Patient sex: M
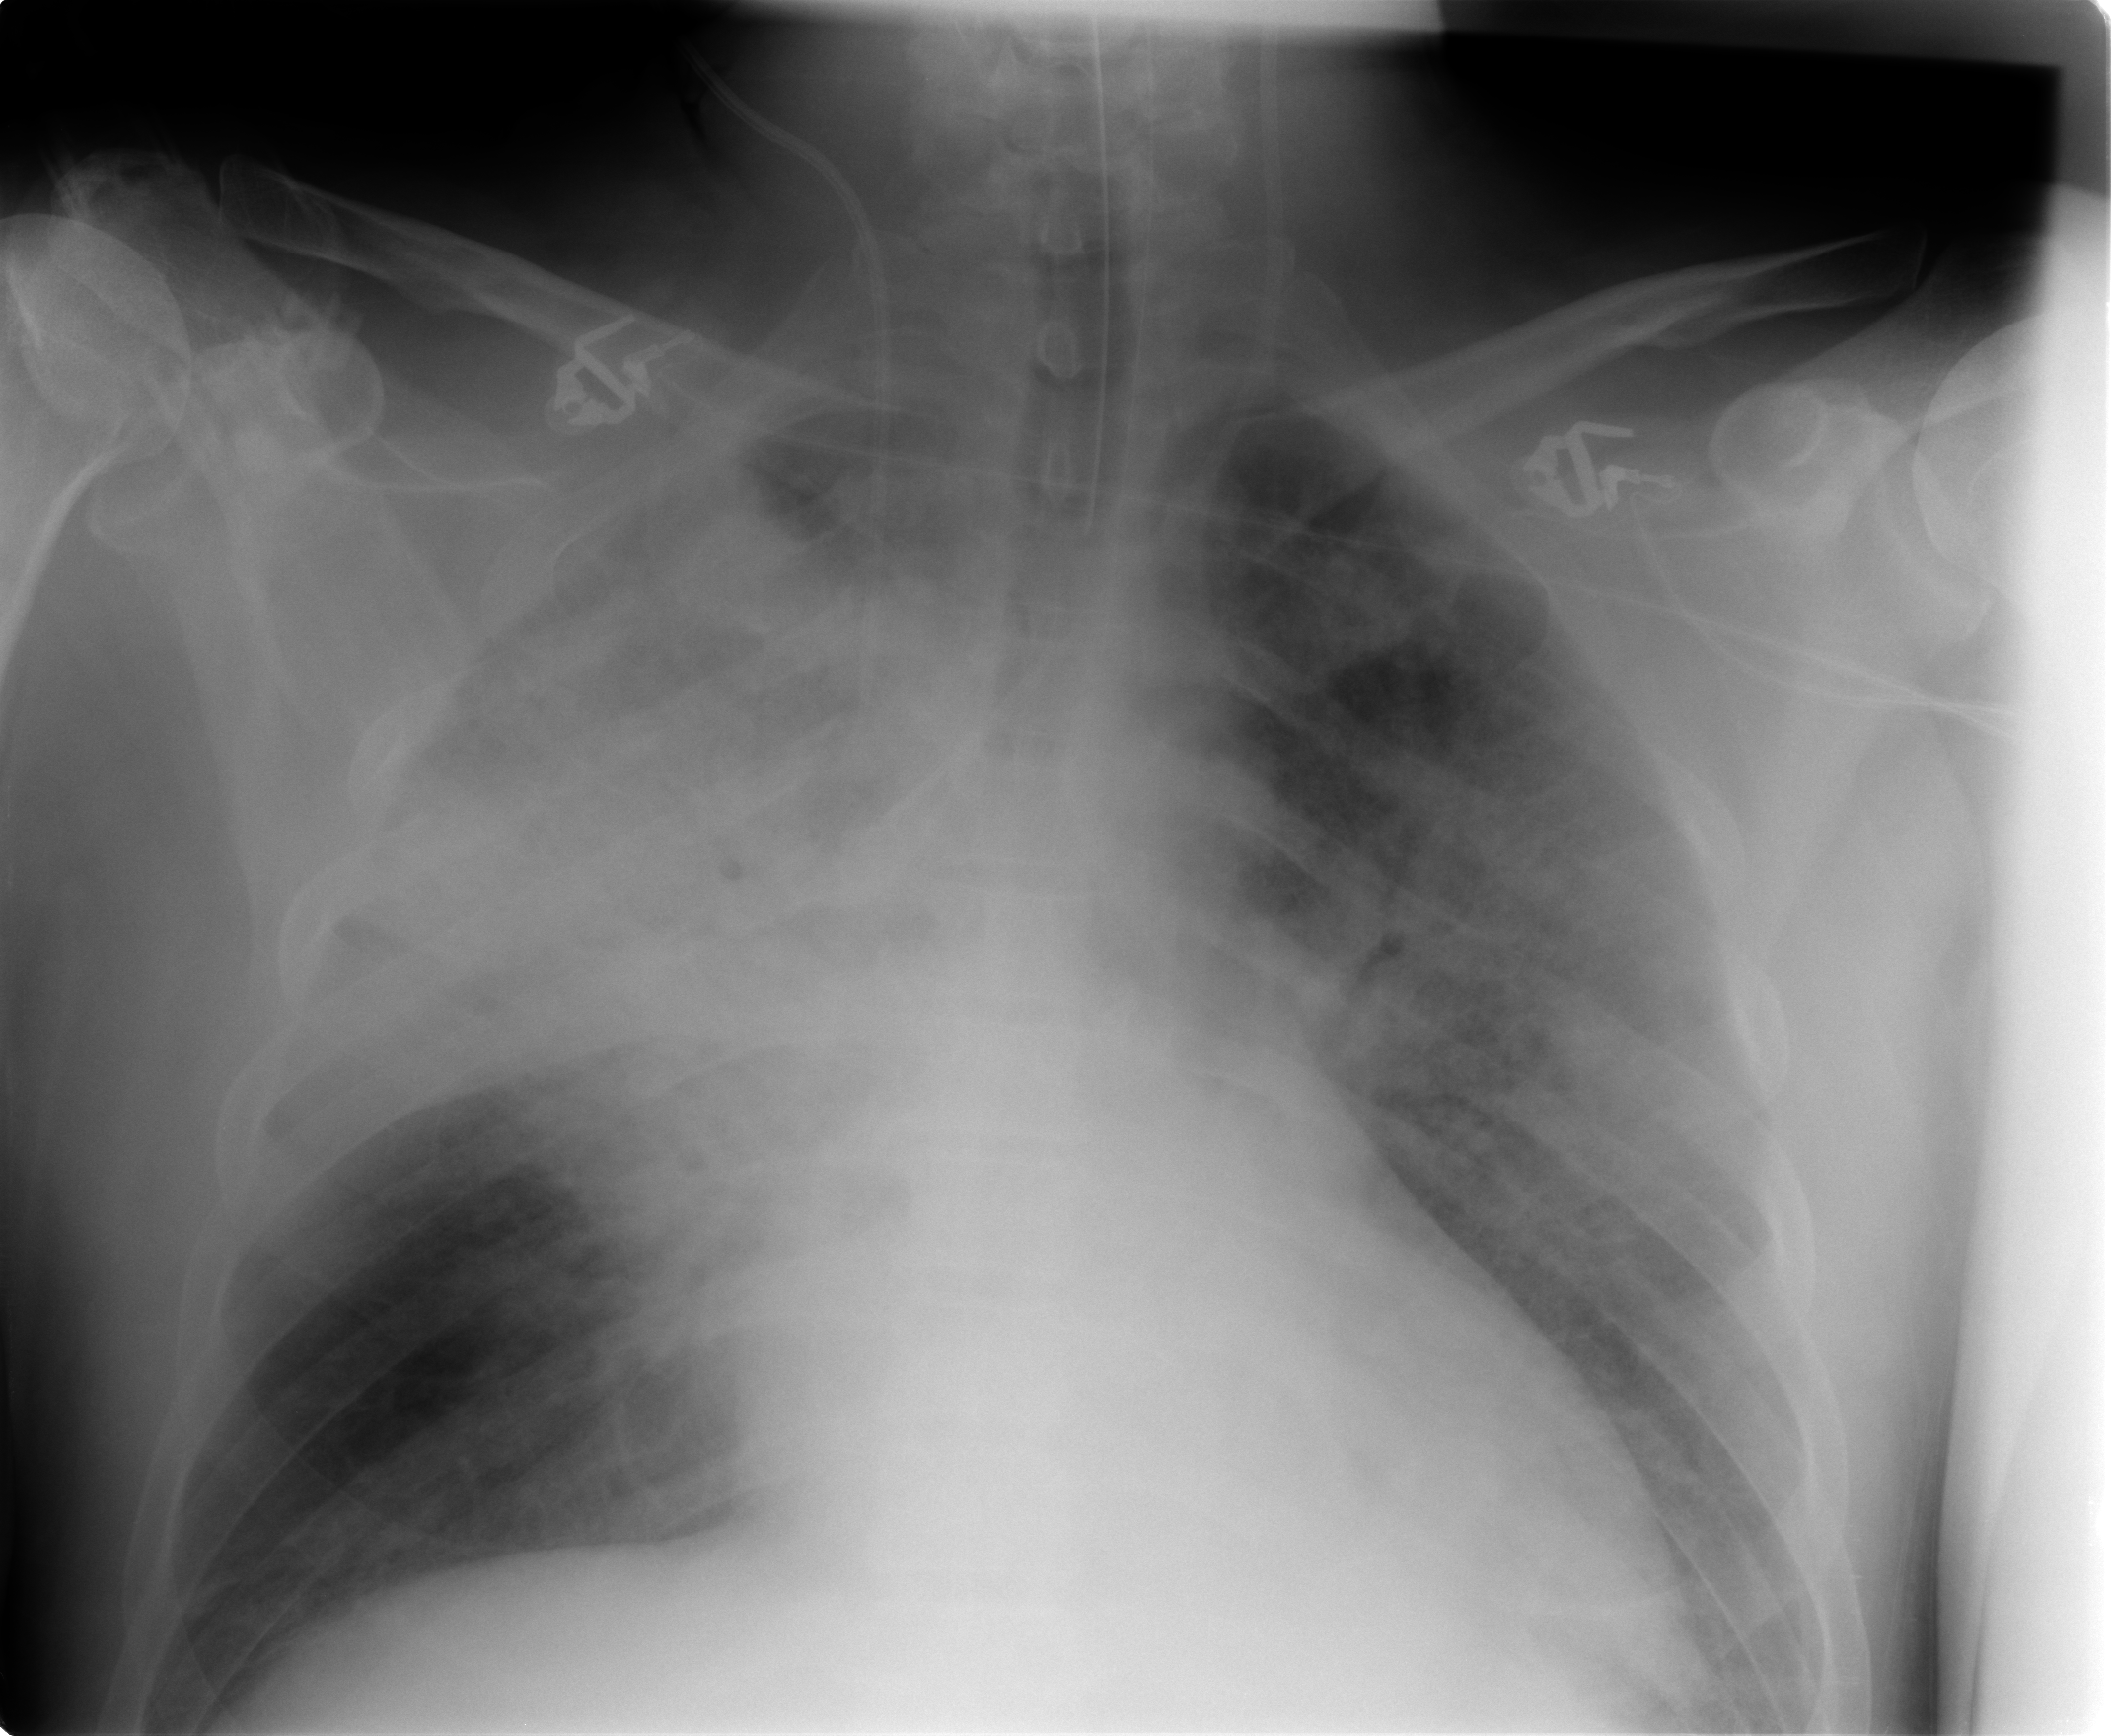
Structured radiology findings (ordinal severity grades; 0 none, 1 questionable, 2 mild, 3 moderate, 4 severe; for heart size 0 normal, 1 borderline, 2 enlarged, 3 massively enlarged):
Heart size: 0
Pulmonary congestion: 3
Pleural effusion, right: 2
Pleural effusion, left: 1
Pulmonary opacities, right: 4
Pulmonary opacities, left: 3
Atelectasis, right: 4
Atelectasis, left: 3